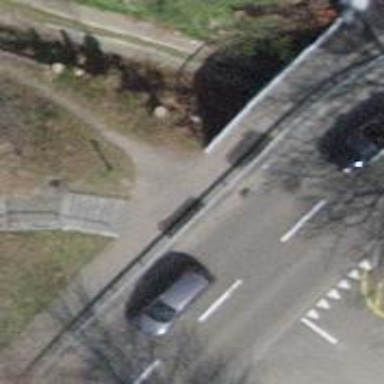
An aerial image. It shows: Sidewalk footway on asphalt bridge.